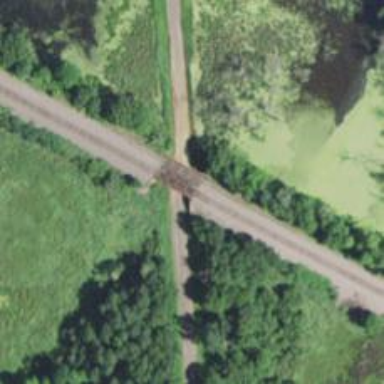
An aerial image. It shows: Bridge over railway line.